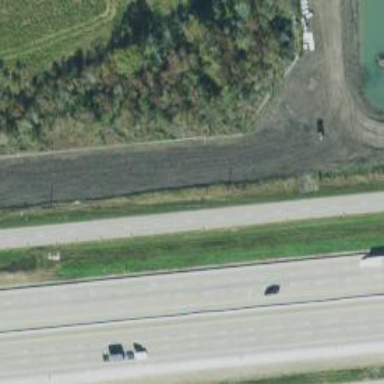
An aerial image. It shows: Secondary road with frontage road.